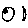
Label: moon